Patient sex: M
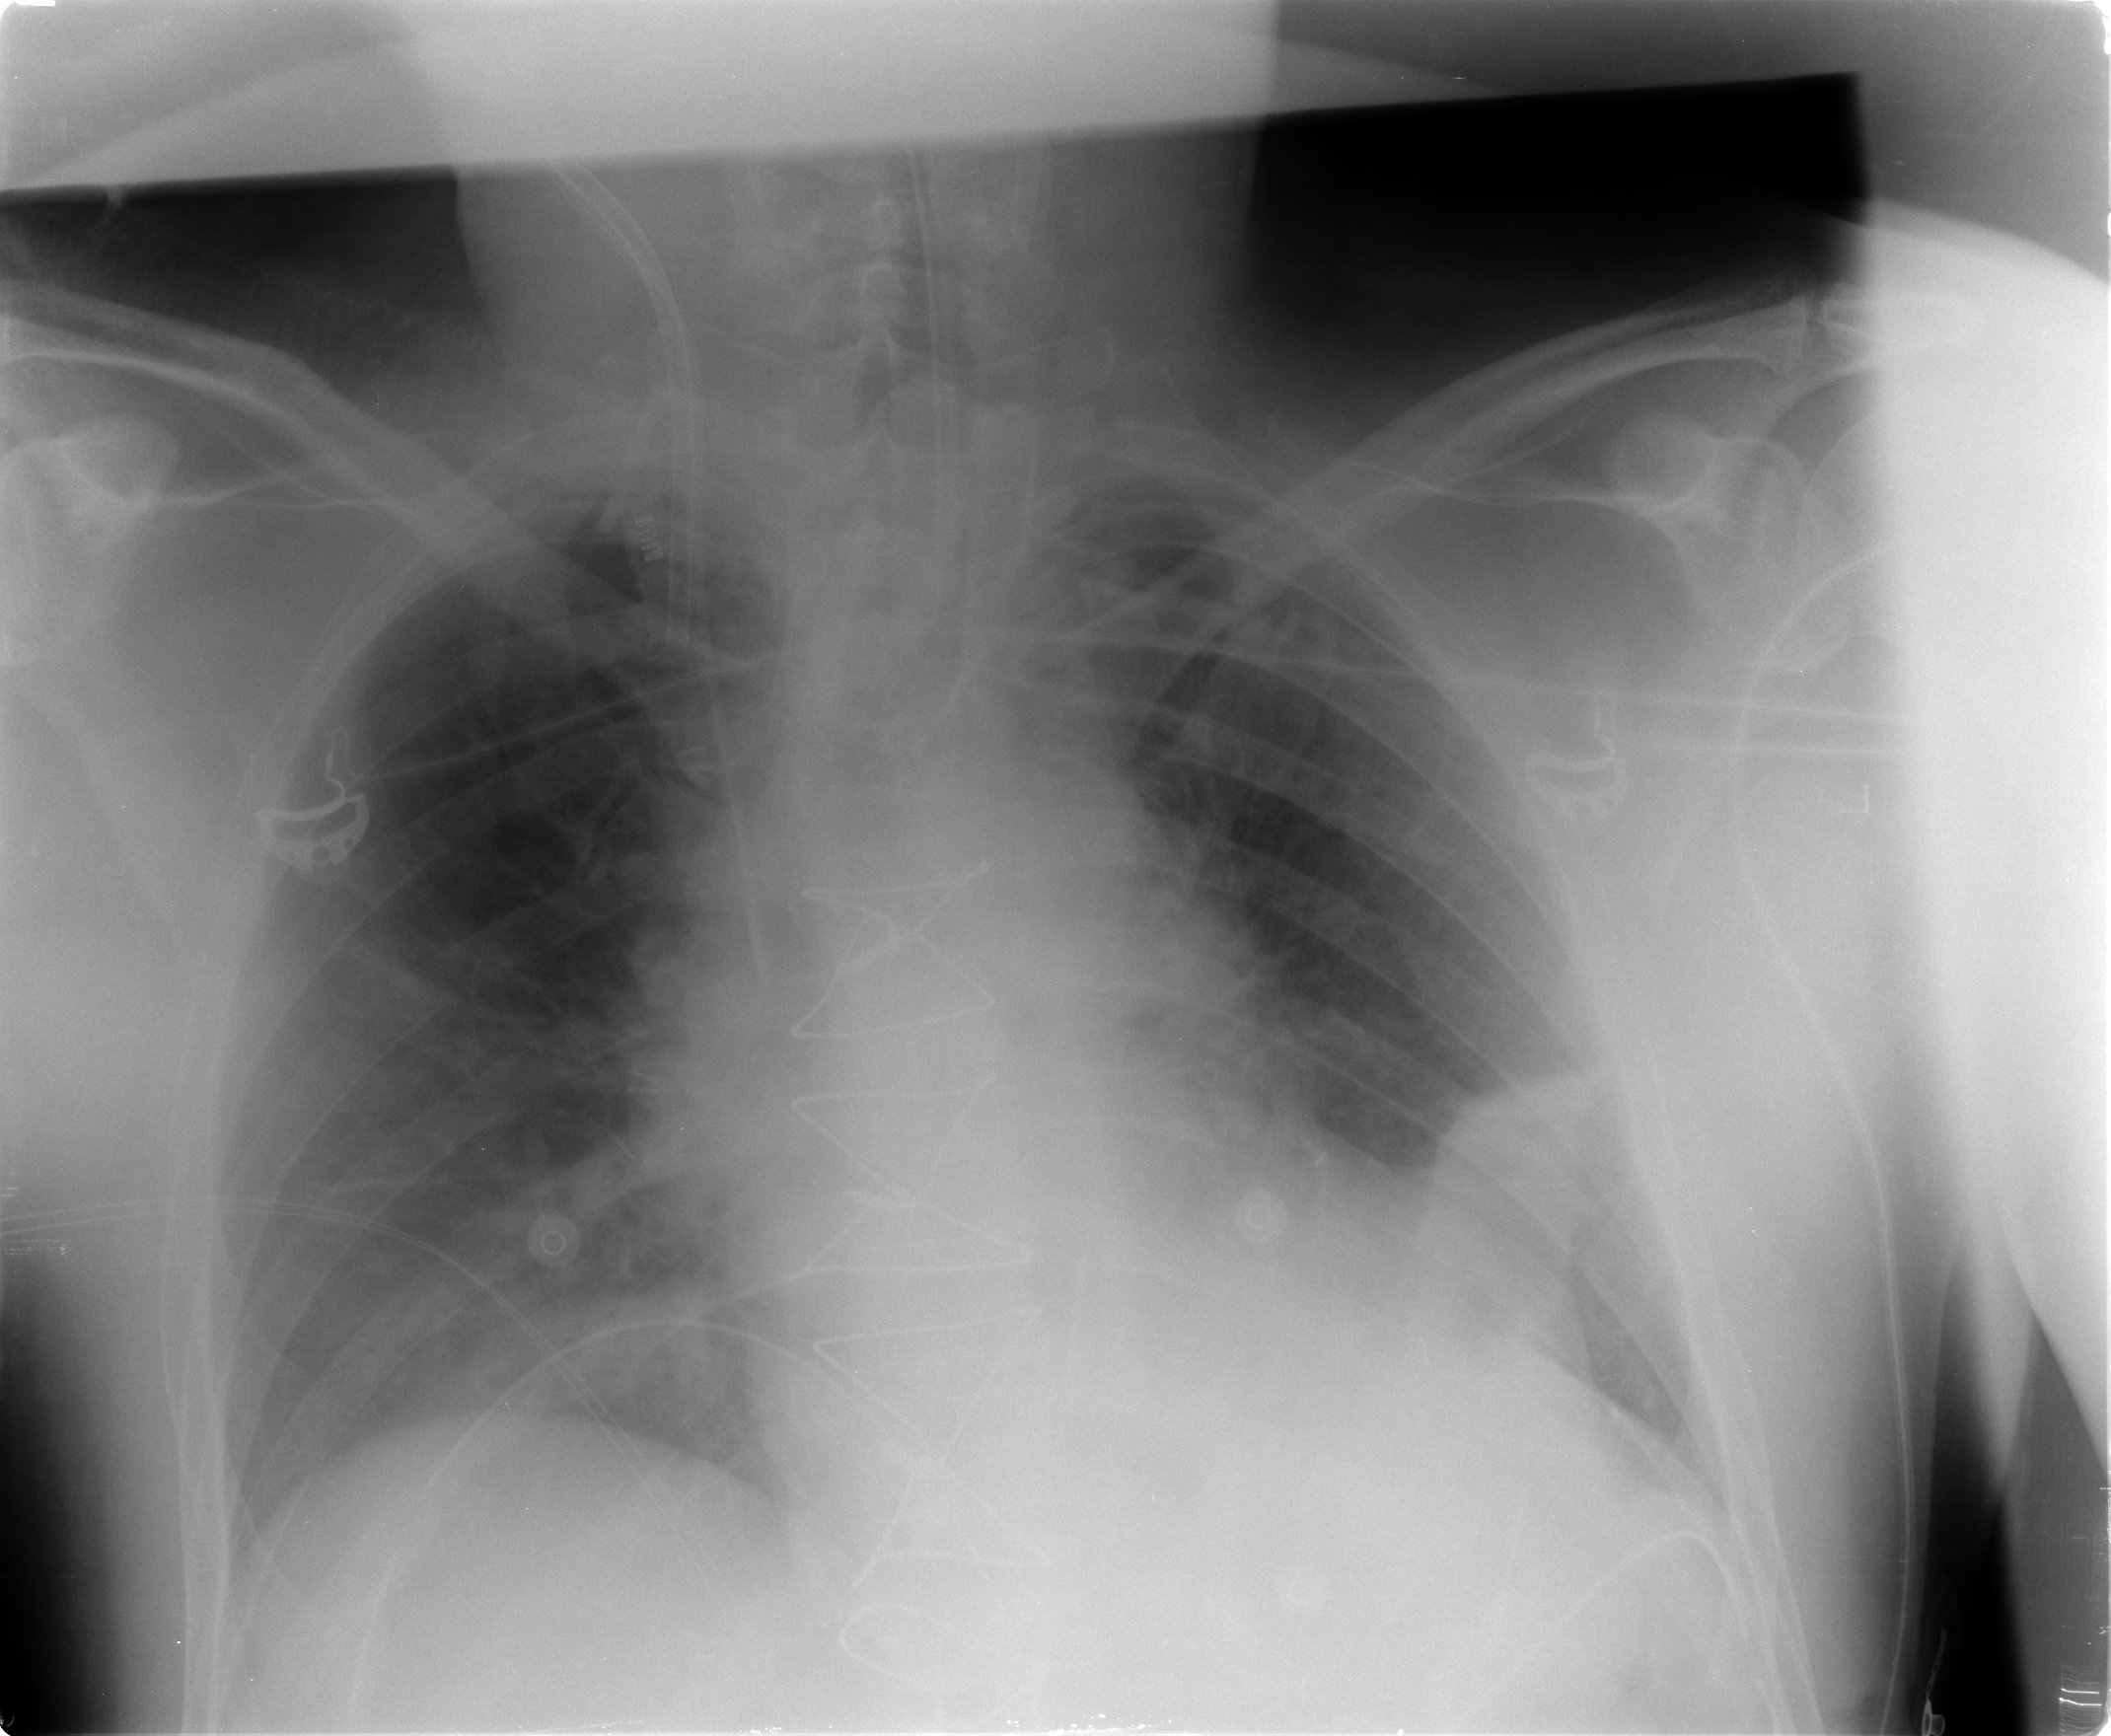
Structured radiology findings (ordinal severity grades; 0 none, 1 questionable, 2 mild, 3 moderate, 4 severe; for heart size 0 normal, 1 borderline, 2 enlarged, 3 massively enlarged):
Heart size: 2
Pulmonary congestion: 3
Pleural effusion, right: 2
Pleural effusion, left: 2
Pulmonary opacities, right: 2
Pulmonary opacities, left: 0
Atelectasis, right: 2
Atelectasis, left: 2